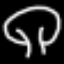
Label: mushroom